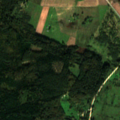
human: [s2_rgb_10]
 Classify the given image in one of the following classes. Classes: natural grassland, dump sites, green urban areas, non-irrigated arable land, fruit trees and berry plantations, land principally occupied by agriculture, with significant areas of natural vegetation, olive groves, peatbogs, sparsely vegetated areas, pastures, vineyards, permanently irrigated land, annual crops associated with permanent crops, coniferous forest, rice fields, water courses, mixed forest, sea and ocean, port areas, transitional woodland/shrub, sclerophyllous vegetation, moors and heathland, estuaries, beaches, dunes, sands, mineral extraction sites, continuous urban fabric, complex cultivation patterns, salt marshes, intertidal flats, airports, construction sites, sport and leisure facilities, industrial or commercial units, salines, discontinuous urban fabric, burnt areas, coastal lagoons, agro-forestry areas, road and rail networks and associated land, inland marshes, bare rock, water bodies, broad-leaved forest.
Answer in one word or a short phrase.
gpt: non-irrigated arable land, complex cultivation patterns, land principally occupied by agriculture, with significant areas of natural vegetation, coniferous forest, mixed forest, transitional woodland/shrub